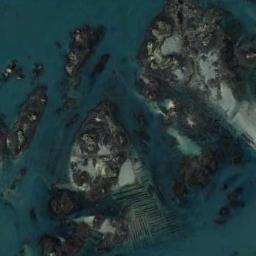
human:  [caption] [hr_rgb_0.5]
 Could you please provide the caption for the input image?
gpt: The archipelago with lots of stone islands of different sizes is surrounded by light blue waters .

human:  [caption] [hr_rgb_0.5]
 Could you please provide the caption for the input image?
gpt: A group of brown islands on the blue sea .

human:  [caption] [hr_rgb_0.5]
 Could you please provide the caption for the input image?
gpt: There are many islands of different shapes and sizes .

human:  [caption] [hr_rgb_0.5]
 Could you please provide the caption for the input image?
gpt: The island looks like a banana .

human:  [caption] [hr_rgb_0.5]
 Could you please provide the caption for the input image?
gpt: There are group of islands with rocks on a blue sea .